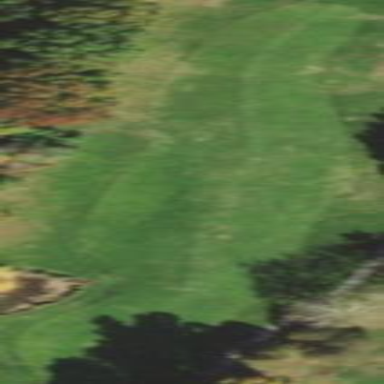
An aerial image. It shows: Grassy area designated as golf fairway.